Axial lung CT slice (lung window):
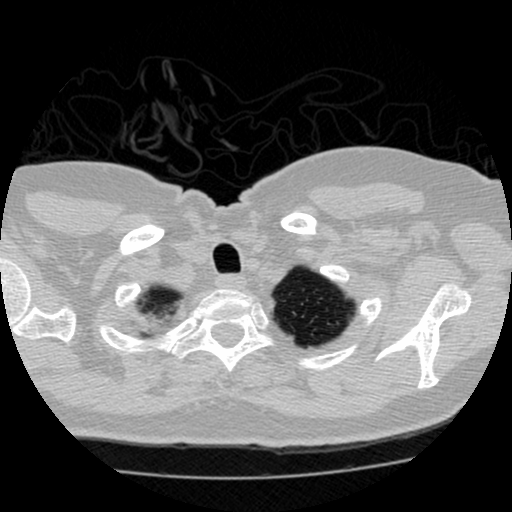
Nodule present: no